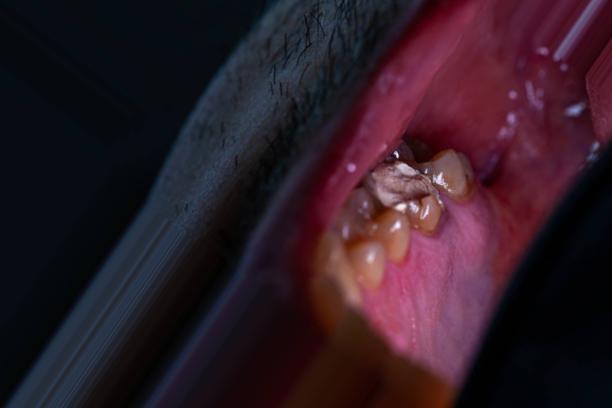
Condition: Caries